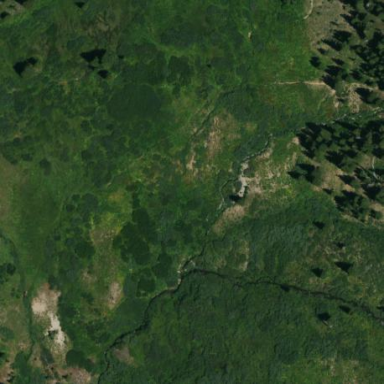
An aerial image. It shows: Wet meadow with wood vegetation.